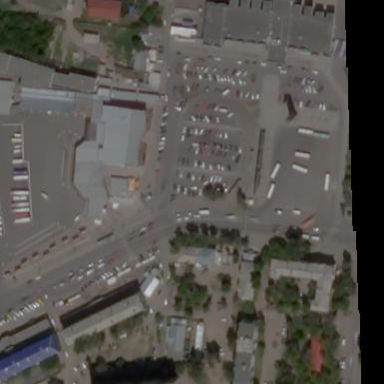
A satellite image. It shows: Public transport station.